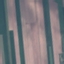
Land use / land cover class: AnnualCrop